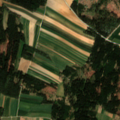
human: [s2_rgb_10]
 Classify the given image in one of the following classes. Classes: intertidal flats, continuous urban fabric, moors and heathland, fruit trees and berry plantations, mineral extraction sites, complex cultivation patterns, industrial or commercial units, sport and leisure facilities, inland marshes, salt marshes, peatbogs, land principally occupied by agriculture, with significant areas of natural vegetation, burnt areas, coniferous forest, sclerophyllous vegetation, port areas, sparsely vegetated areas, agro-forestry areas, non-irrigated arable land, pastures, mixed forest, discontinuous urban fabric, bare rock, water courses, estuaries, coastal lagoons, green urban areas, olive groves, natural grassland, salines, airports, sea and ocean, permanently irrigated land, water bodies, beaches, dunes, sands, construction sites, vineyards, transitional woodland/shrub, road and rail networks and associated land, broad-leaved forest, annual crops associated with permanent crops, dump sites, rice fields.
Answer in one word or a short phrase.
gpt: non-irrigated arable land, coniferous forest